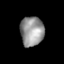
Tissue: lung
Cell type: Epithelial cells
Senescence score: 0.179
Nuclear area (px): 680
Mean DAPI intensity: 149.734